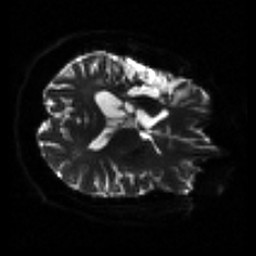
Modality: sbref
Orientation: axial
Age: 42
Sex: male
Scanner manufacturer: siemens
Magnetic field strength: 3 T
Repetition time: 4.5 s
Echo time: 0.103 s